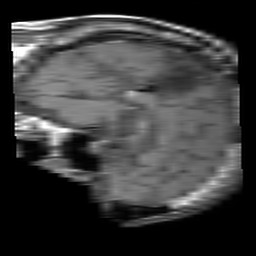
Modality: T1w
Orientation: sagittal
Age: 68
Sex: male
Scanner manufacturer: philips
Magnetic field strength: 3 T
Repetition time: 0.4892 s
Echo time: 0.01 s